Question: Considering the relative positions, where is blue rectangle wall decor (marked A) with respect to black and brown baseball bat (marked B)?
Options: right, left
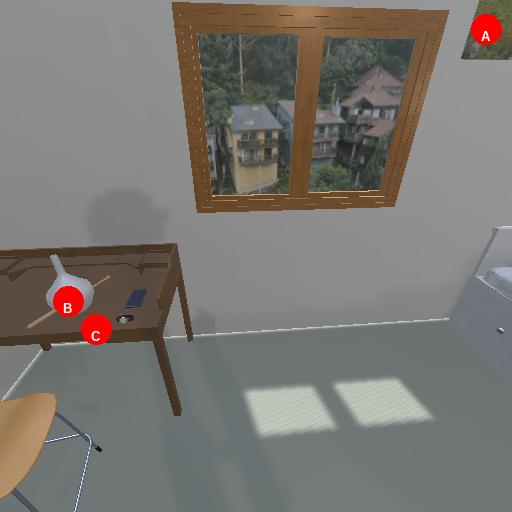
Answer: right